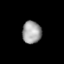
Tissue: lung
Cell type: Epithelial cells
Senescence score: 0.1929
Nuclear area (px): 418
Mean DAPI intensity: 160.524